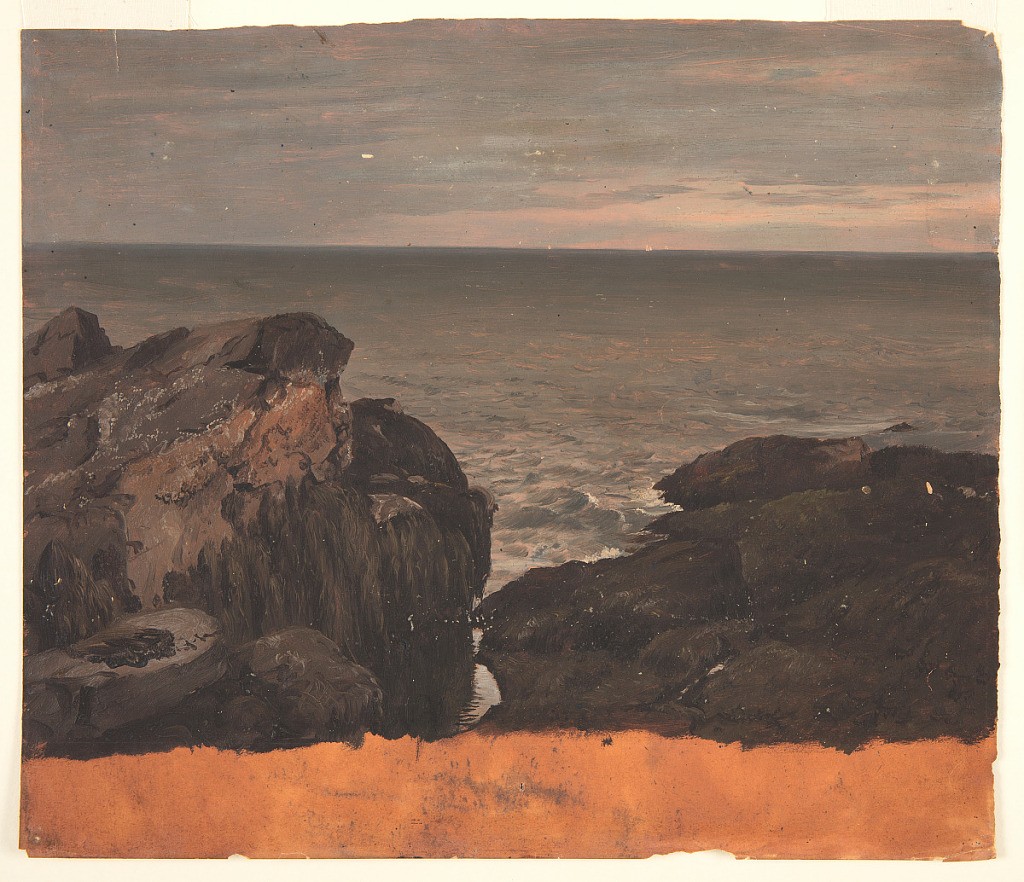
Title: View from Great Head, Mt. Desert Island, Maine
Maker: Frederic Edwin Church, American, 1826–1900
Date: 1850
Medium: Brush and oil, graphite on tan wove paper
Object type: Drawing
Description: Landscape and seascape sketch overlooking the ocean from an elevated perspective atop a cliff on Great Head in Mt. Desert Island, Maine. In the foreground, the dark and rugged rocks that comprise the cliffs are visible at left and right, with a small inlet of ocean water between them. The ocean's rippling surface extends from the middle distance to the flat horizon in the background, where the white sails of three boats are barely visible. Above, the sky is predominately filled with gray clouds. The lateritious (brick-colored) ground is visible along the lower margin.